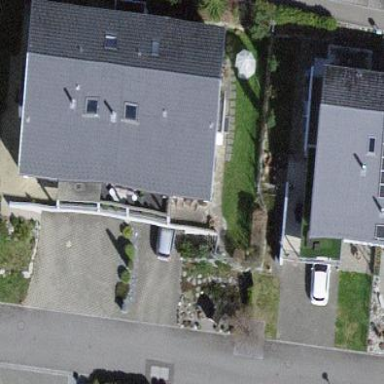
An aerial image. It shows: Simple and straightforward house.